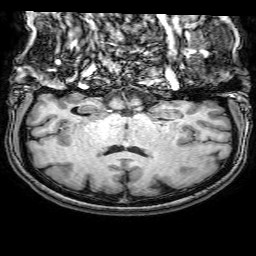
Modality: T1w
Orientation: sagittal
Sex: female
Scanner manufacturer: philips
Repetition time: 0.008142 s
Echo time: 0.00372 s